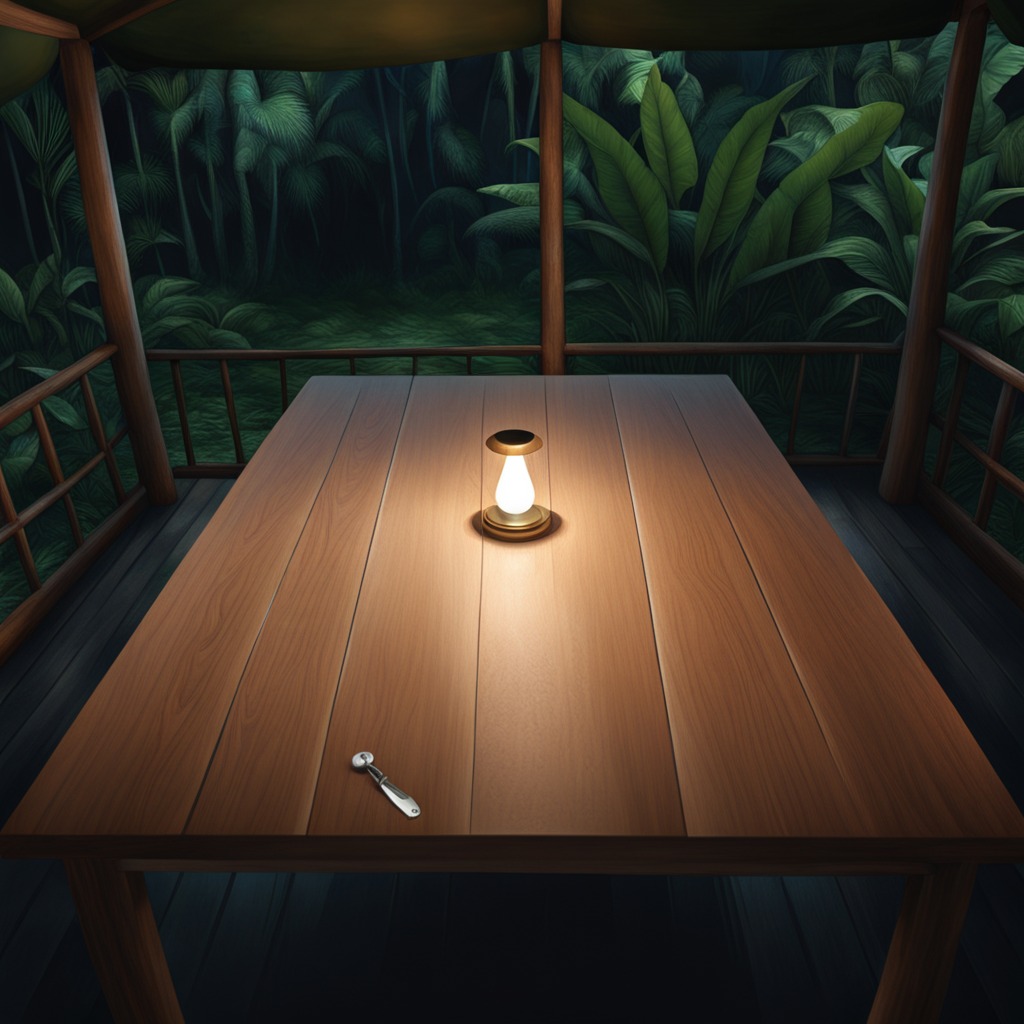
A metal screw is lying on a wooden table inside a jungle field workshop tent at night with soft shadows worn but